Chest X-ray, AP view. Patient: 30 years old, sex M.
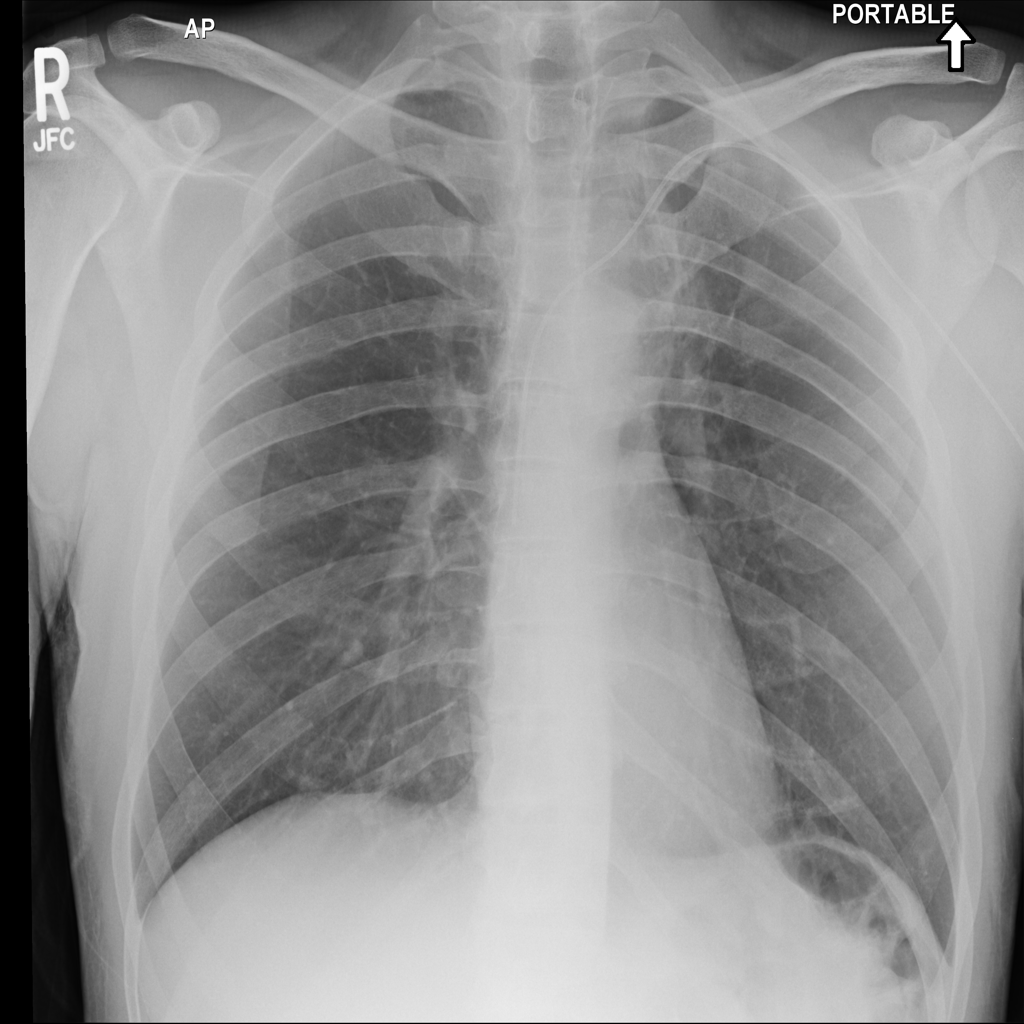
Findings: No Finding